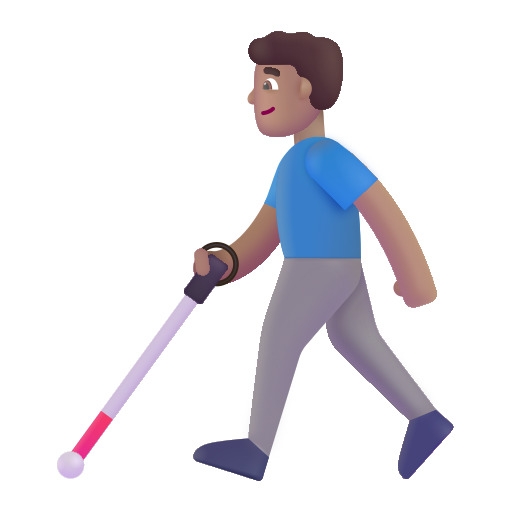
man with white cane color